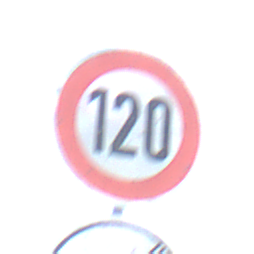
Verkehrszeichen: Geschwindigkeit120
Zusatzzeichen unten: EndeUeberholverbot
Umgebung: Outdoor, Suburban
Tageszeit: Midday
Wetter: PartlyCloudy
Licht: Natural
Jahreszeit: NotSpecified
Kontrast: HighContrast